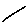
Label: line